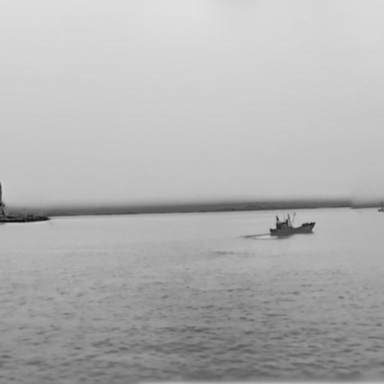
There is a bulk_carrier in the infrared image.